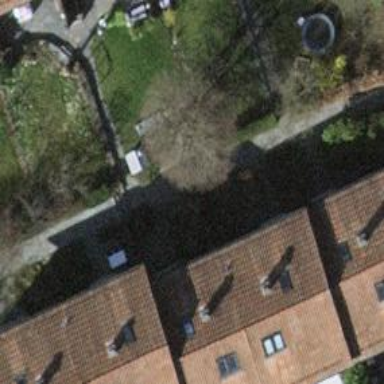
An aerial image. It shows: Beige house with gabled roof covered in roof tiles of orangered color. The roof is oriented across the building.